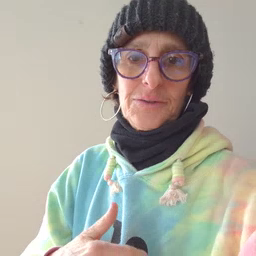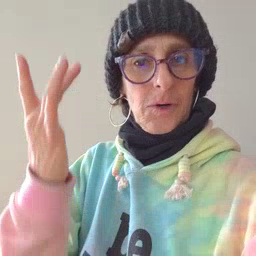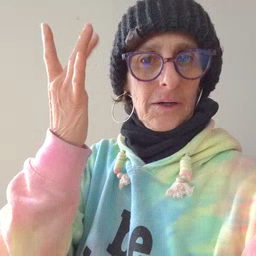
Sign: why